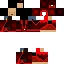
A female human skin with dark skin, wearing brown bald dressed in a red hoodie and red pants, featuring a closed mouth.